Interaction volume radius: 5 \u00c5
Interaction volume height: 40 \u00c5
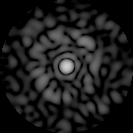
Disorder parameter: 0.7968